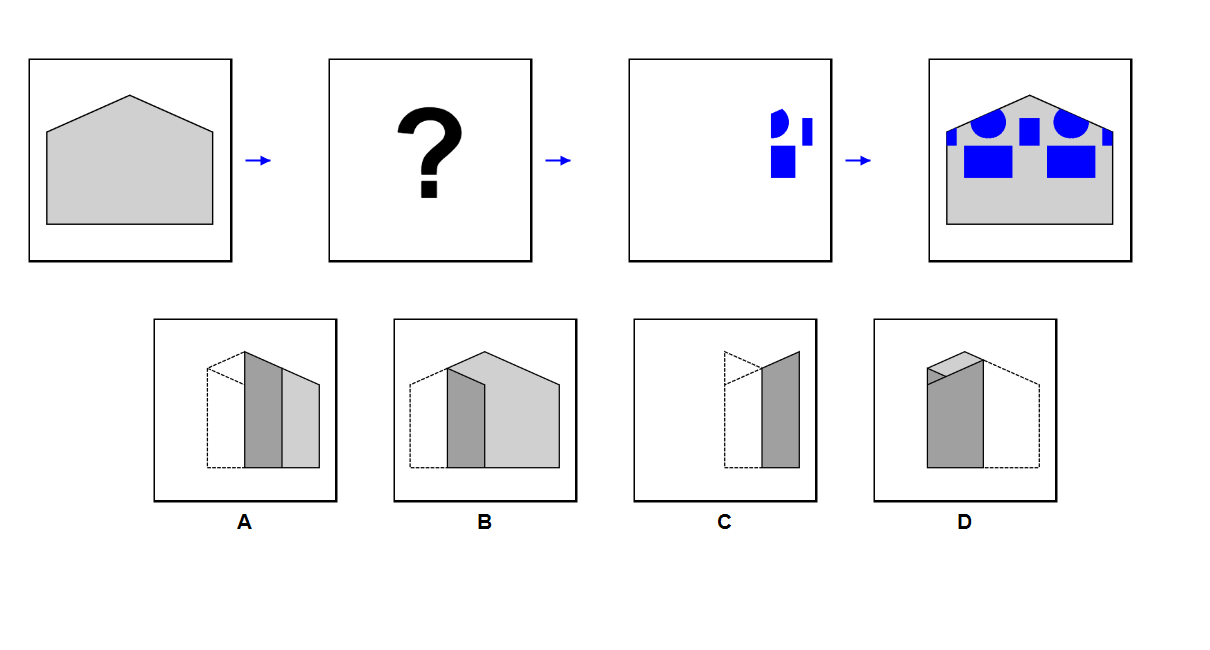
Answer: D